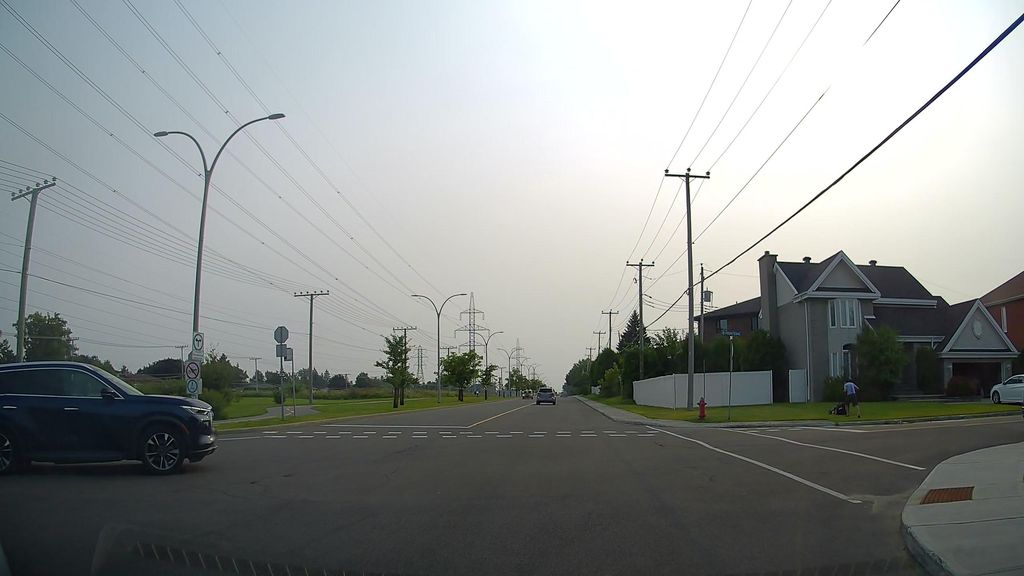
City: montreal